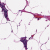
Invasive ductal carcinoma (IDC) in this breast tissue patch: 0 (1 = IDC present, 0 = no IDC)